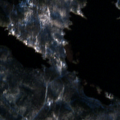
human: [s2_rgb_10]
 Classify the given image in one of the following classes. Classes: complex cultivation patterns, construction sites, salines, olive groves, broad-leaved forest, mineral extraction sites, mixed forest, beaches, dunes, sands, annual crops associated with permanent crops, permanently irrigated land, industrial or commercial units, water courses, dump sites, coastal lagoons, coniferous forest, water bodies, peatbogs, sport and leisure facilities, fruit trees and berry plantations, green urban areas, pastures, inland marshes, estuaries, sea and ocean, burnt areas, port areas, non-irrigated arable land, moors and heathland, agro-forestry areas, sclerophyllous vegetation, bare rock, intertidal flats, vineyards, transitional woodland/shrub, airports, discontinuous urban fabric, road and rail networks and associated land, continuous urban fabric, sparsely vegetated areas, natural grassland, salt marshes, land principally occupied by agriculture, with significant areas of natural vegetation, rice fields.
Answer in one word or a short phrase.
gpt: mixed forest, water bodies